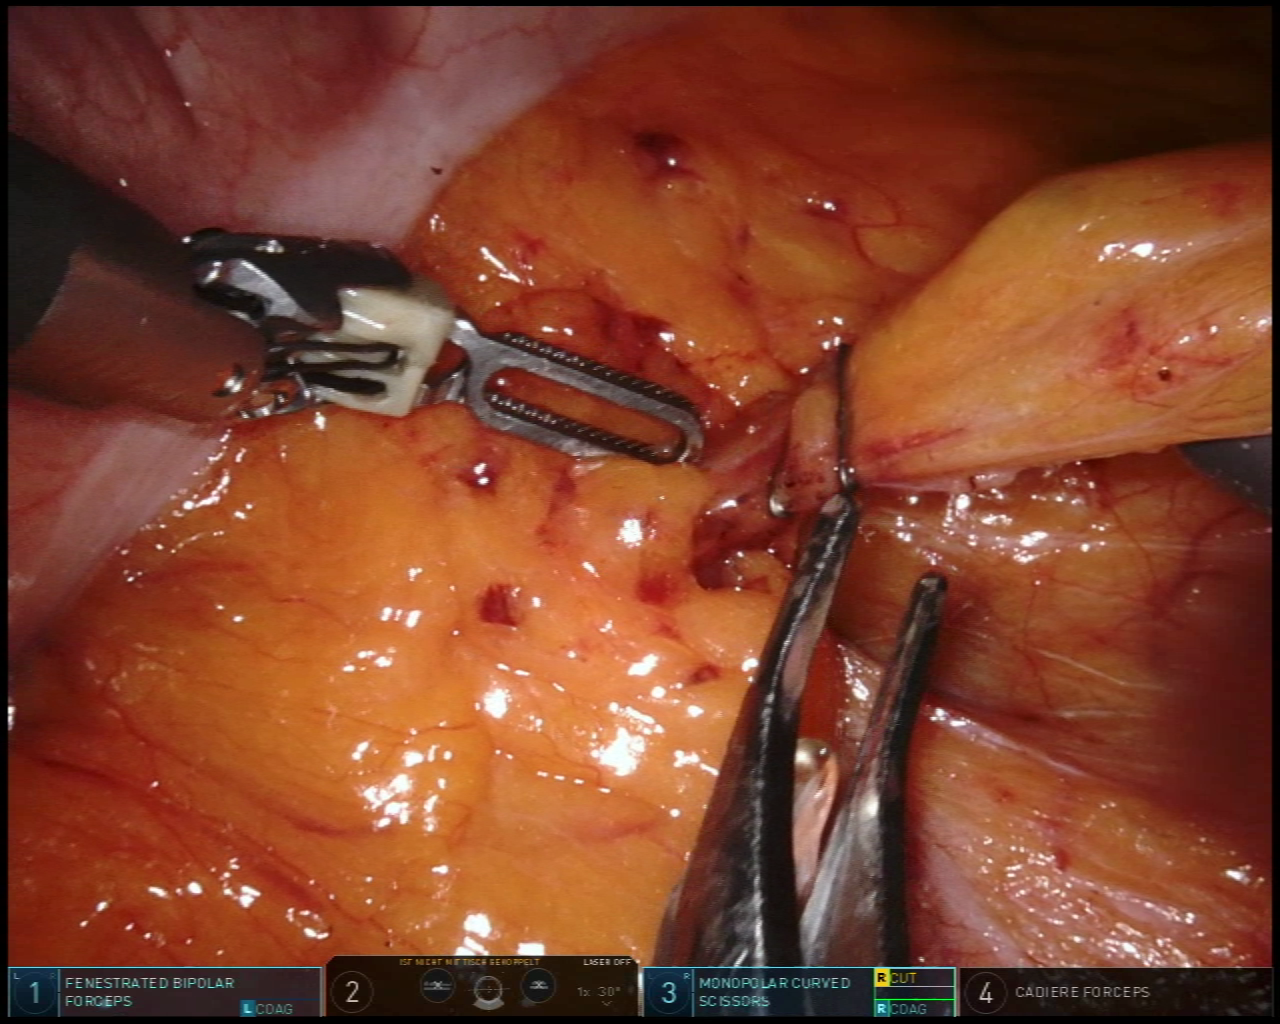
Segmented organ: colon
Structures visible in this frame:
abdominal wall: no
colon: yes
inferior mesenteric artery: no
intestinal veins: no
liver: no
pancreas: no
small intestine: no
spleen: no
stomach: no
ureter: no
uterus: no
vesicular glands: no